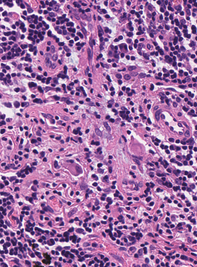
Tumor epithelial tissue: no
Tumor-associated stroma tissue: yes
Normal tissue: no